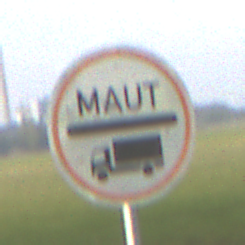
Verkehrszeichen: Mautpflicht
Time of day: SunriseSunset
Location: Outdoor (Suburban)
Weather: PartlyCloudy
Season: NotSpecified
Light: Natural